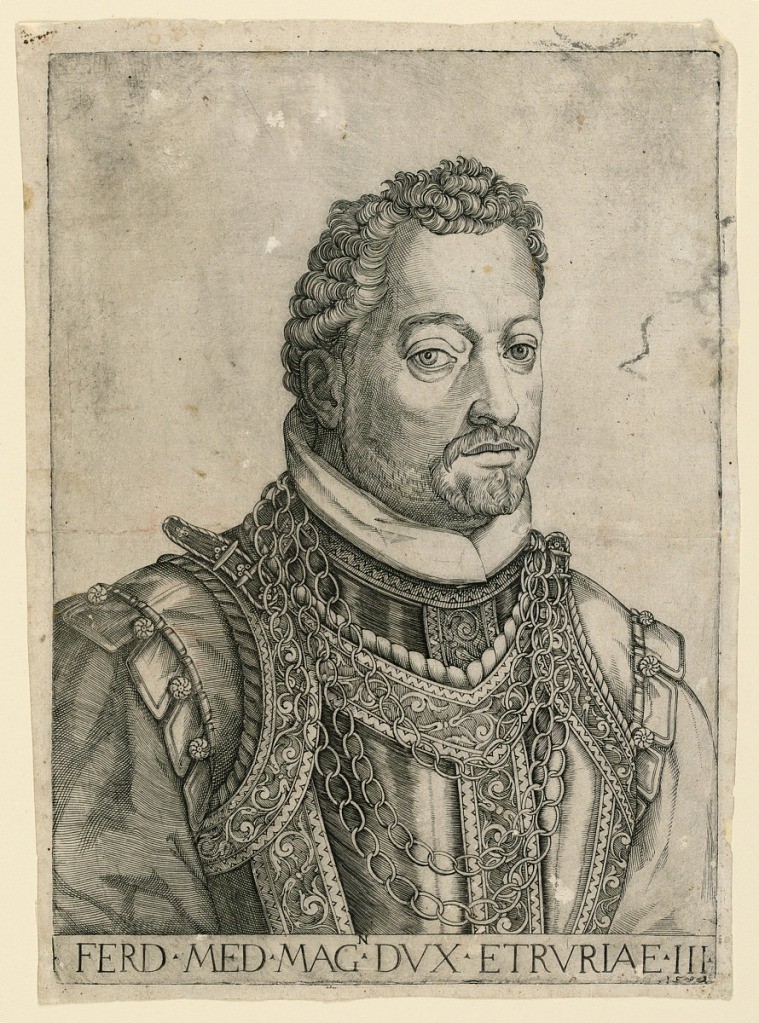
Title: Portrait of Ferdinando I de' Medici
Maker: Monogramist N
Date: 1582
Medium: Engraving on paper
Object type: Print
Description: Half-length portrait in three-quarter view to right of the IIIrd Grand Duke of Tuscany. He wears a richly embroidered vest tightly closed. His head is bare, his face serious.